Question: Consider the following Bootstrap navigation bar:

Some facts about this navigation bar:
- - - -
How can I stretch the bar's elements to make use of the entire width? The remaining empty space at the right should be distributed among the bar's elements. Since each element has a different width and this width may change from language to language, I cannot work with percentages. I guess that the only solution will be JavaScript. But I cannot find any example...
Js Fiddle Demo: <URL>
'''
<body>
<div id="page">
<header id="header">
<nav class="navbar navbar-default roboto normal" role="navigation">
<div class="container-fluid">
<div class="navbar-header">
<button type="button" class="navbar-toggle" data-toggle="collapse" data-target="#navigation-elements"> <span class="sr-only">Toggle navigation</span>
<span class="icon-bar"></span>
<span class="icon-bar"></span>
<span class="icon-bar"></span>
</button>
</div>
<div class="collapse navbar-collapse" id="navigation-elements">
<ul class="nav navbar-nav">
<li class="active"><a href="#">START</a>
</li>
<li><a href="#">THESE</a>
</li>
<li><a href="#">ARE</a>
</li>
<li><a href="#">SOME</a>
</li>
<li><a href="#">ELEMENTS</a>
</li>
<li><a href="#">WITH</a>
</li>
<li><a href="#">DIFFERENT</a>
</li>
<li><a href="#">WIDTHS</a>
</li>
</ul>
</div>
</div>
</nav>
<div class="clear"></div>
</header>
</div>
</body>
'''
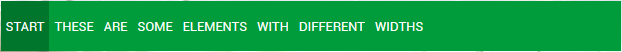
Answer: You could use CSS Table display layout to distribute your nav items. Its <URL> and simple to implement:
'''
.navbar-nav {
display:table;
width:100%;
margin: 0;
}
.navbar-nav > li {
float:none;
display:table-cell;
text-align:center;
}
'''
This makes it 100% the width of its parent '#header', which in turn is restricted by the width of '#page', so if you need it to span 100% of the whole document width you'll need to move it out of '#page' or make '#page' wider.
<URL>